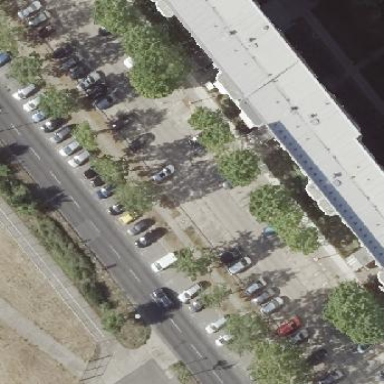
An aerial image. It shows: Street side parking area.